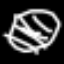
Label: diamond